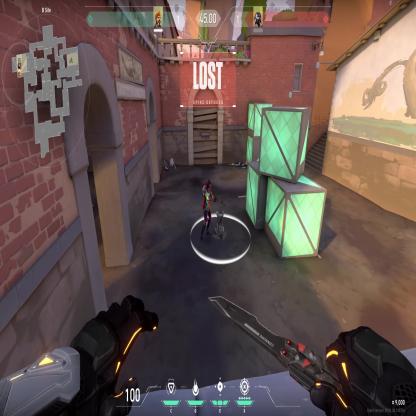
Label: enemy